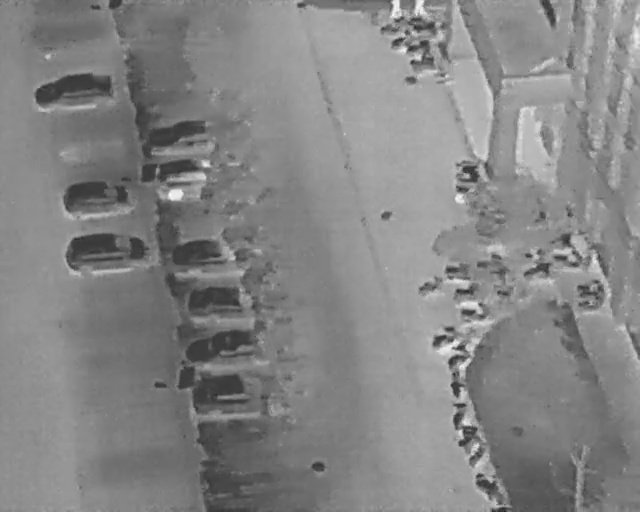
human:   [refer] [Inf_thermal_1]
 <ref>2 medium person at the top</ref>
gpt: <box>[[60, 0, 63, 3, 2], [64, 0, 67, 3, 2]]</box>

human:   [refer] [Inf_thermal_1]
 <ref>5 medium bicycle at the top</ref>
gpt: <box>[[59, 3, 61, 7, 168], [65, 2, 67, 8, 2], [62, 5, 63, 10, 158], [64, 6, 66, 11, 167], [64, 9, 67, 15, 157]]</box>

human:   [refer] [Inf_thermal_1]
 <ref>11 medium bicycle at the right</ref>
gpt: <box>[[71, 31, 74, 36, 2], [70, 34, 73, 40, 2], [87, 45, 90, 48, 2], [75, 48, 78, 53, 166], [82, 40, 85, 44, 167], [70, 49, 73, 55, 2], [87, 47, 90, 53, 172], [82, 50, 85, 55, 155], [72, 58, 75, 63, 169], [71, 54, 74, 59, 2], [91, 55, 93, 62, 162]]</box>

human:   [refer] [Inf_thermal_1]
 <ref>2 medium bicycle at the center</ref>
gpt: <box>[[66, 53, 68, 58, 145], [67, 62, 70, 68, 145]]</box>

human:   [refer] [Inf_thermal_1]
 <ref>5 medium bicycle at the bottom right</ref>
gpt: <box>[[69, 72, 73, 76, 2], [69, 79, 74, 82, 2], [70, 83, 75, 87, 9], [72, 87, 76, 89, 40], [73, 93, 79, 96, 136]]</box>

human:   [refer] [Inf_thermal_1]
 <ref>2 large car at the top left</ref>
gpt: <box>[[8, 8, 15, 26, 174], [26, 18, 32, 34, 178]]</box>

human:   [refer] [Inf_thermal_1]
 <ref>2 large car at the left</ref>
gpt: <box>[[12, 30, 18, 46, 173], [13, 41, 20, 57, 174]]</box>

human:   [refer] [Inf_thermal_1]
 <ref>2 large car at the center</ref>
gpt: <box>[[27, 26, 34, 43, 178], [33, 58, 38, 76, 171]]</box>

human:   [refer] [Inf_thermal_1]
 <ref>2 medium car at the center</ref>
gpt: <box>[[30, 40, 35, 57, 174], [33, 50, 38, 67, 178]]</box>